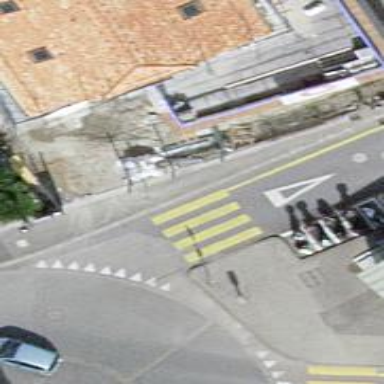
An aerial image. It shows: Uncontrolled zebra crossing with zebra markings.